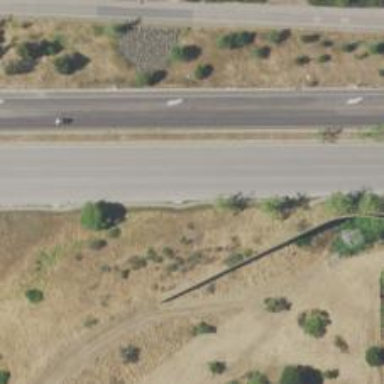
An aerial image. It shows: Trunk link highway.